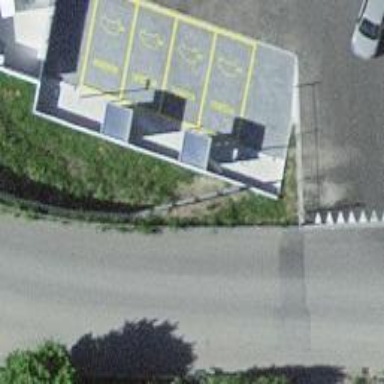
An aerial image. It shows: Charging station.